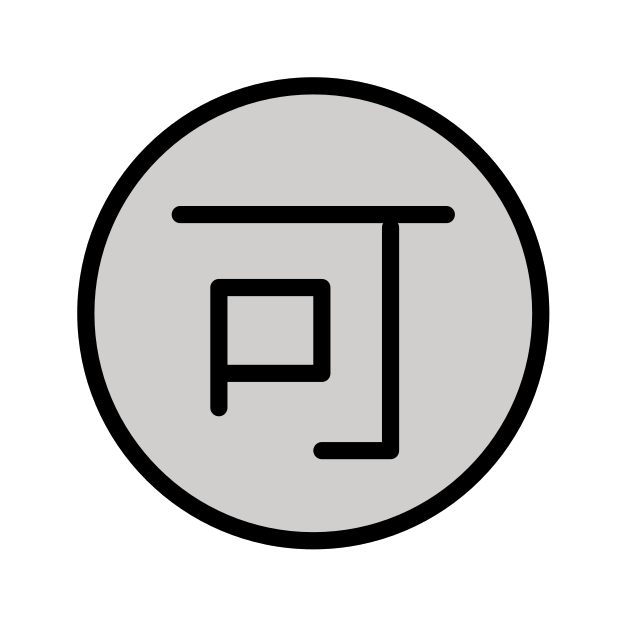
Japanese “acceptable” button